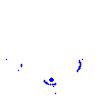
Particle: kaon